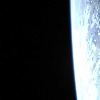
Label: space